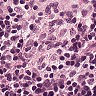
Metastatic tissue present: no